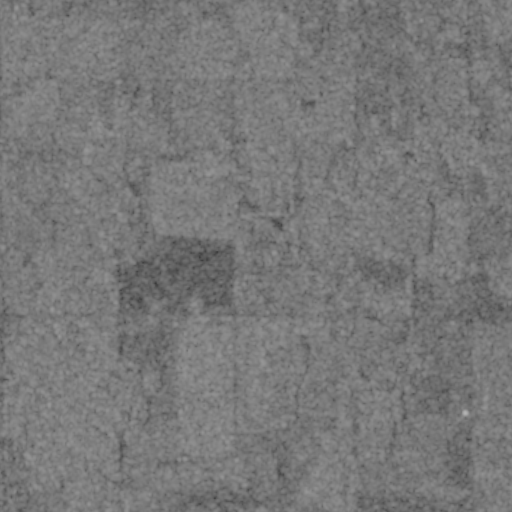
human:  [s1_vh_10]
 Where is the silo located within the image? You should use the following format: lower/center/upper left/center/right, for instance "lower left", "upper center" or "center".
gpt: The silo is located in the center of the image.
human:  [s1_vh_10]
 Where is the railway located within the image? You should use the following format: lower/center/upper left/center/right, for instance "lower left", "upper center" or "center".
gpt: The railway is located in the right of the image.
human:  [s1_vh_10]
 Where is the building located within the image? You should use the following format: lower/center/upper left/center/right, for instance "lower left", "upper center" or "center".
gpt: There is no building in the image.

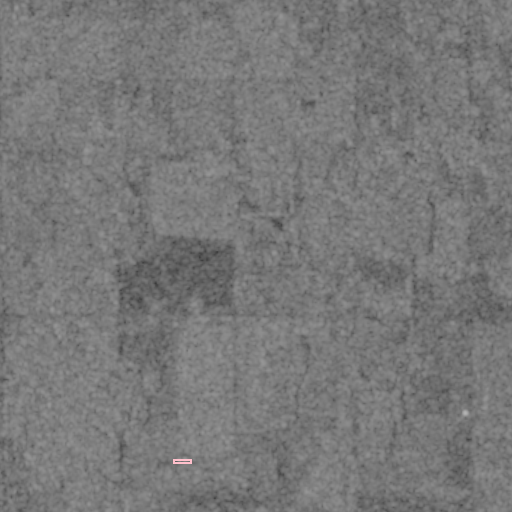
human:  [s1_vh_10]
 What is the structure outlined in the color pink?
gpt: The structure outlined in pink is a building.
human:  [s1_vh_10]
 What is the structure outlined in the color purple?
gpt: There is no purple outline.